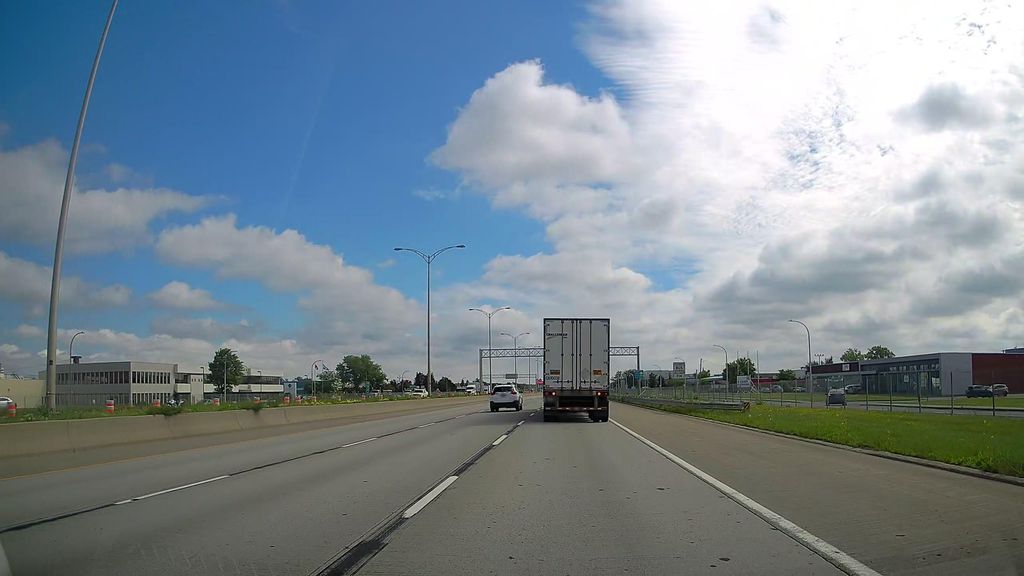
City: montreal